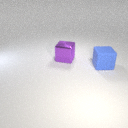
large purple metal cube to the left of large blue rubber cube